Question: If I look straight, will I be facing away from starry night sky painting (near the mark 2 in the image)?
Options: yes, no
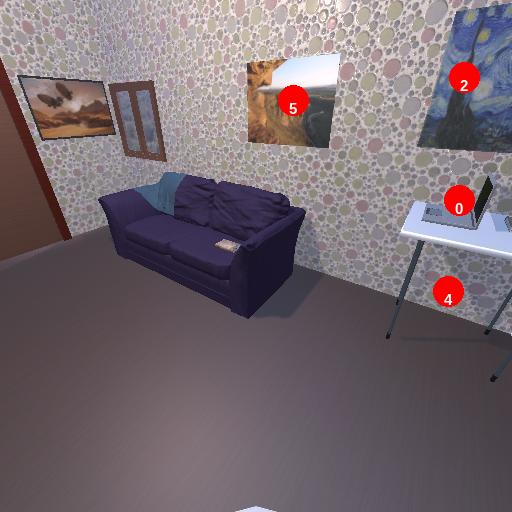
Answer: yes